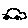
Label: car